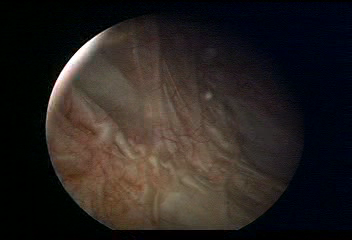
Modality: WLC
Class: Normal mucosa
Bladder cancer association: No